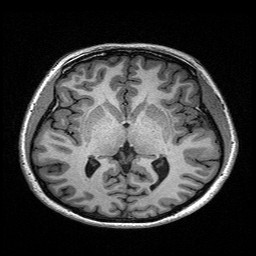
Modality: T1w
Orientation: coronal
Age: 23
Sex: female
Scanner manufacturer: siemens
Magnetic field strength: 3 T
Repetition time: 2.4 s
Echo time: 0.03 s